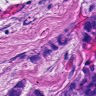
Metastatic tissue present: yes